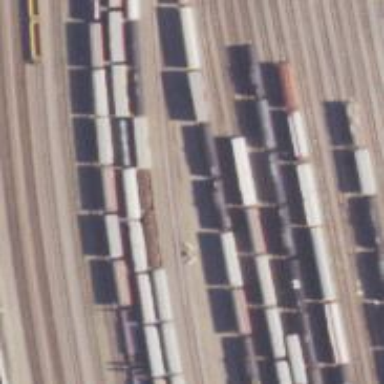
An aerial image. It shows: Railway yard in service.